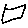
Label: square